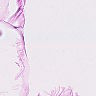
Metastatic tissue present: no